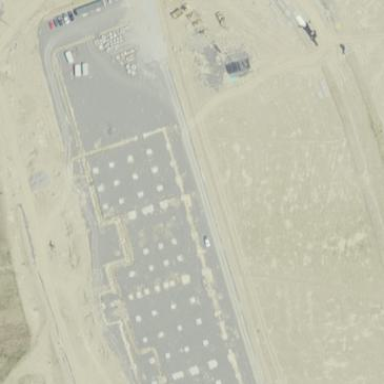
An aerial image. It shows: Parking area.